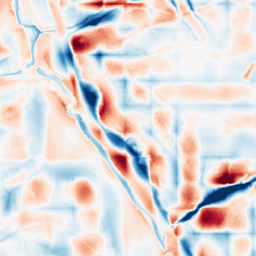
Category: wavelet
Decomposition family: wavelet_biorthogonal
Decomposition parameters: wavelet: bior2.4
level: 5
Upsampling method: quartic
Upsampling parameters: scale: 2
Upsampling scale: 2